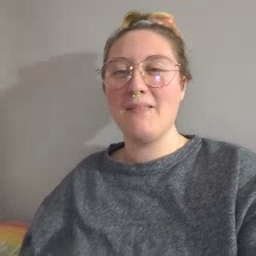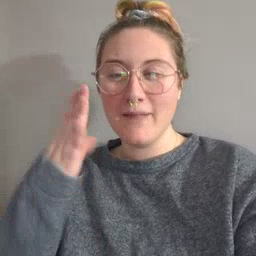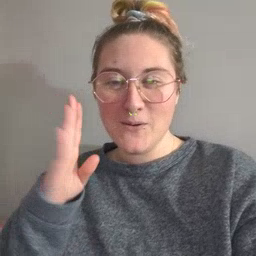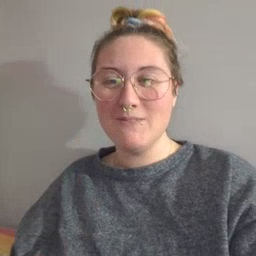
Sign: blue